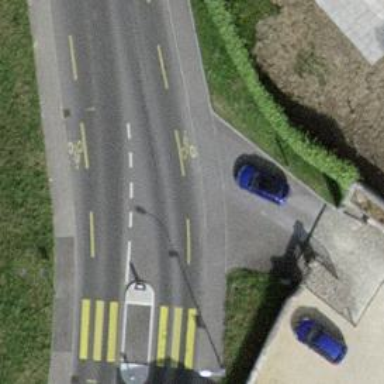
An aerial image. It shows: Tertiary road with asphalt surface. There are sidewalks on both sides and designated cycle lane.